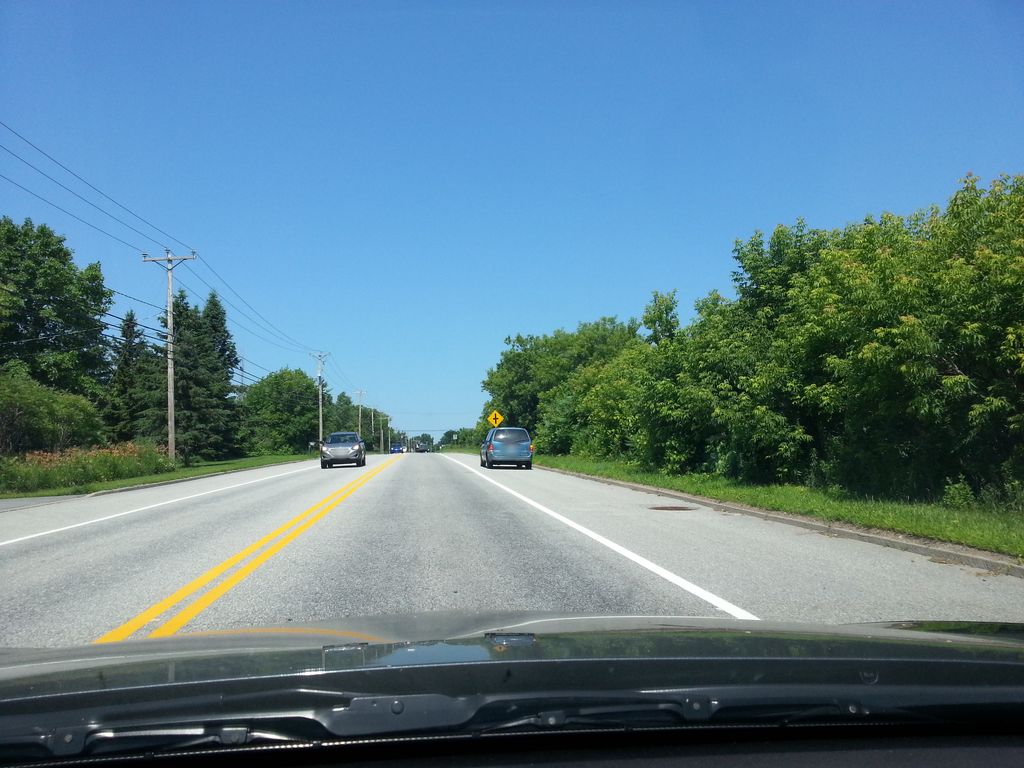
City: ottawa-gatineau